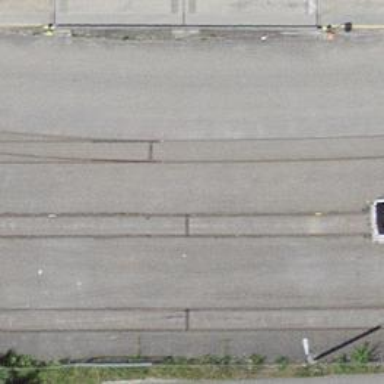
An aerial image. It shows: Railway switch.